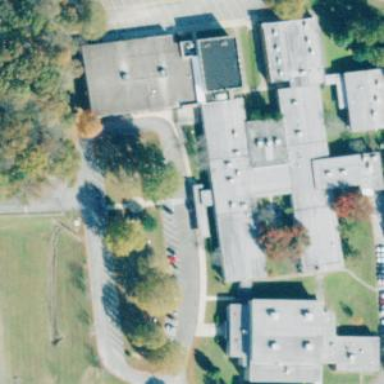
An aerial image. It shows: School building.